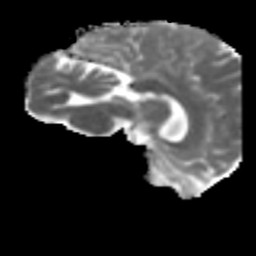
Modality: MD
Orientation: sagittal
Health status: ill
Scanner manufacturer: siemens
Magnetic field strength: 3 T
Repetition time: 6.8 s
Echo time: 0.097 s